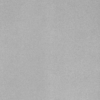
Label: dusty